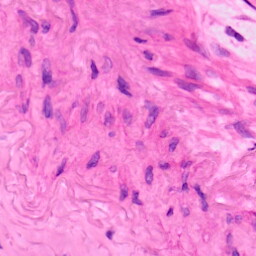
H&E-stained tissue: Lung